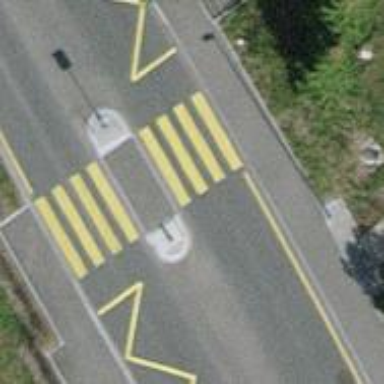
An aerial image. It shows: Marked crossing with pedestrian island.